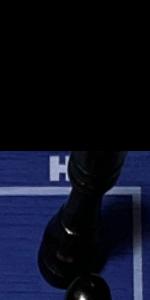
Label: Rook_Black